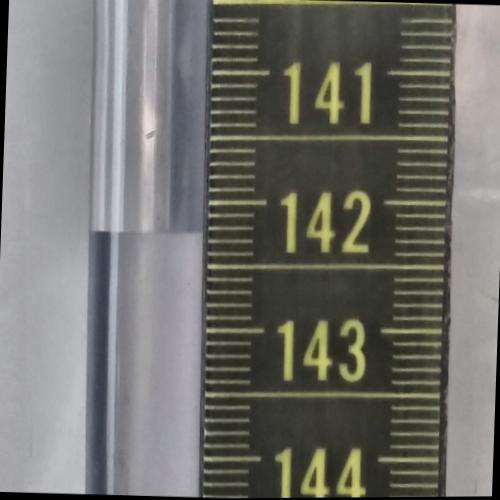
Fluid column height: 142.2 cm